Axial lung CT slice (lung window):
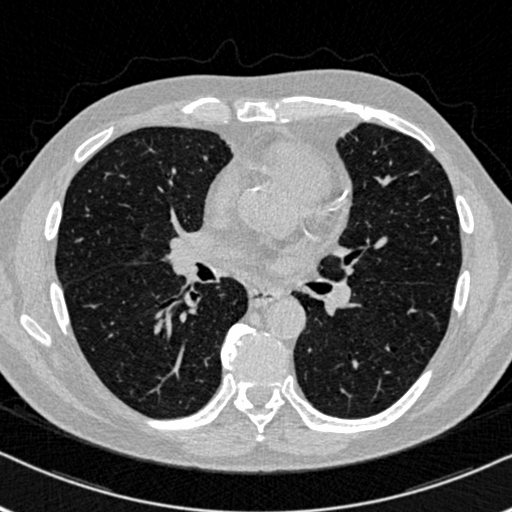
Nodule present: no